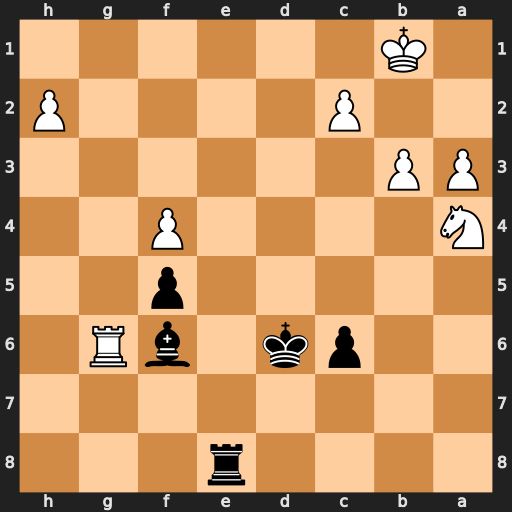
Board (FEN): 4r3/8/2pk1bR1/5p2/N4P2/PP6/2P4P/1K6
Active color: b
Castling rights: -
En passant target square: -
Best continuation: Re1+ Ka2 Ra1#